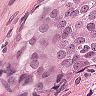
Metastatic tissue present: yes